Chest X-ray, AP view. Patient: 34 years old, sex F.
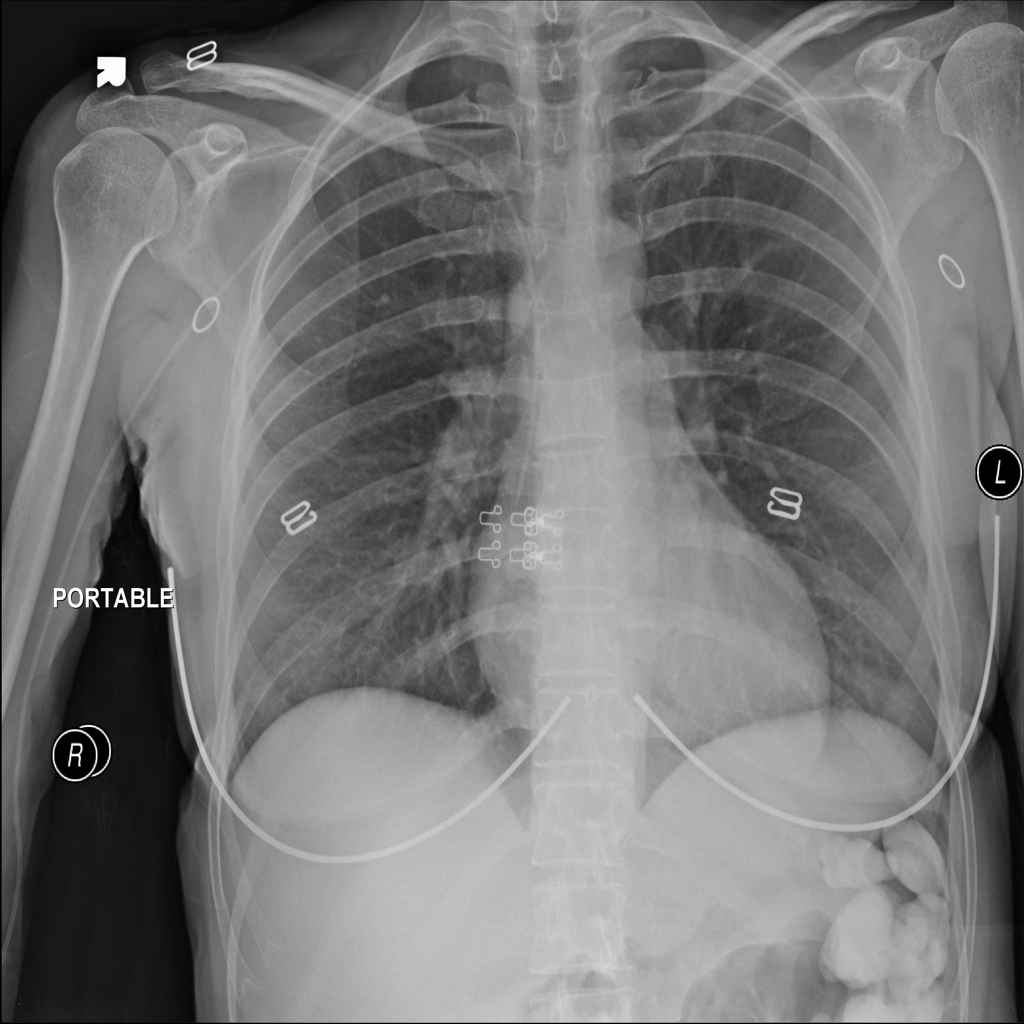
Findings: No Finding